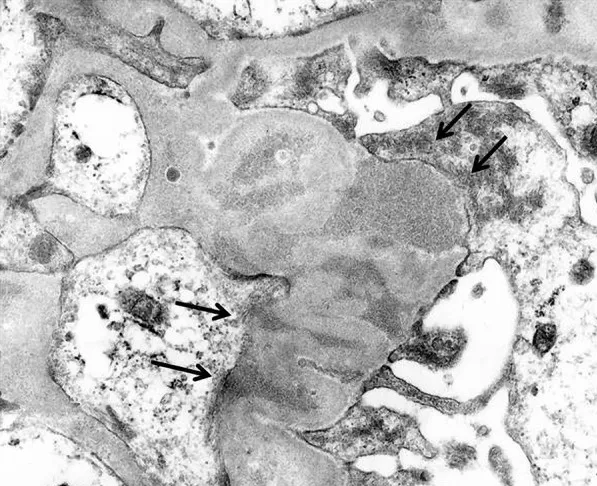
Electron microscopic findings at 7 years. Nodular deposits (arrows) are shown in mesangial, endocapillary, and subepithelial areas (original magnification, x7,000).
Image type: pathology (h&e)